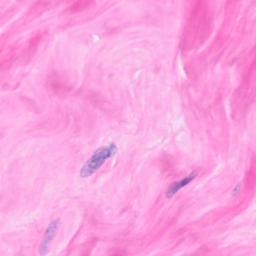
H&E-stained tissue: Breast